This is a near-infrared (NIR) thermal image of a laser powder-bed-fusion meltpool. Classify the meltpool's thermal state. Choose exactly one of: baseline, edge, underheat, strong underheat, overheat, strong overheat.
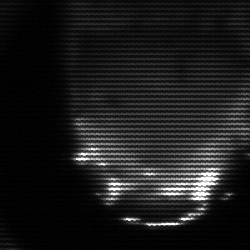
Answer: edge